Milling tool wear sample.
Tool blade image: 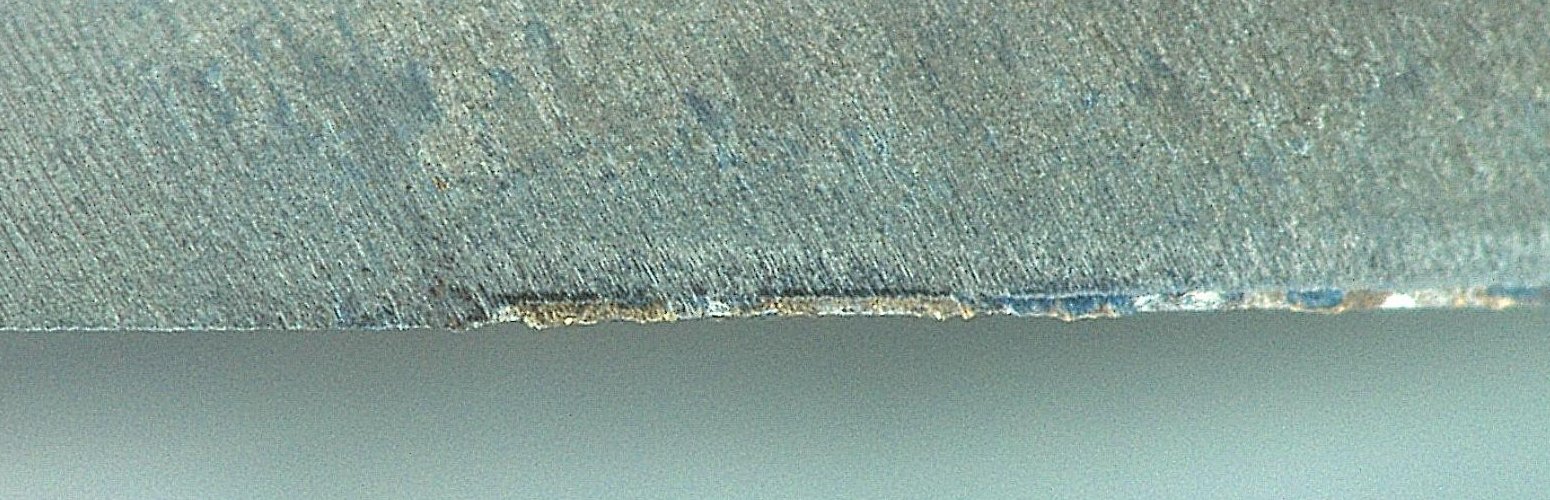
Chip image: 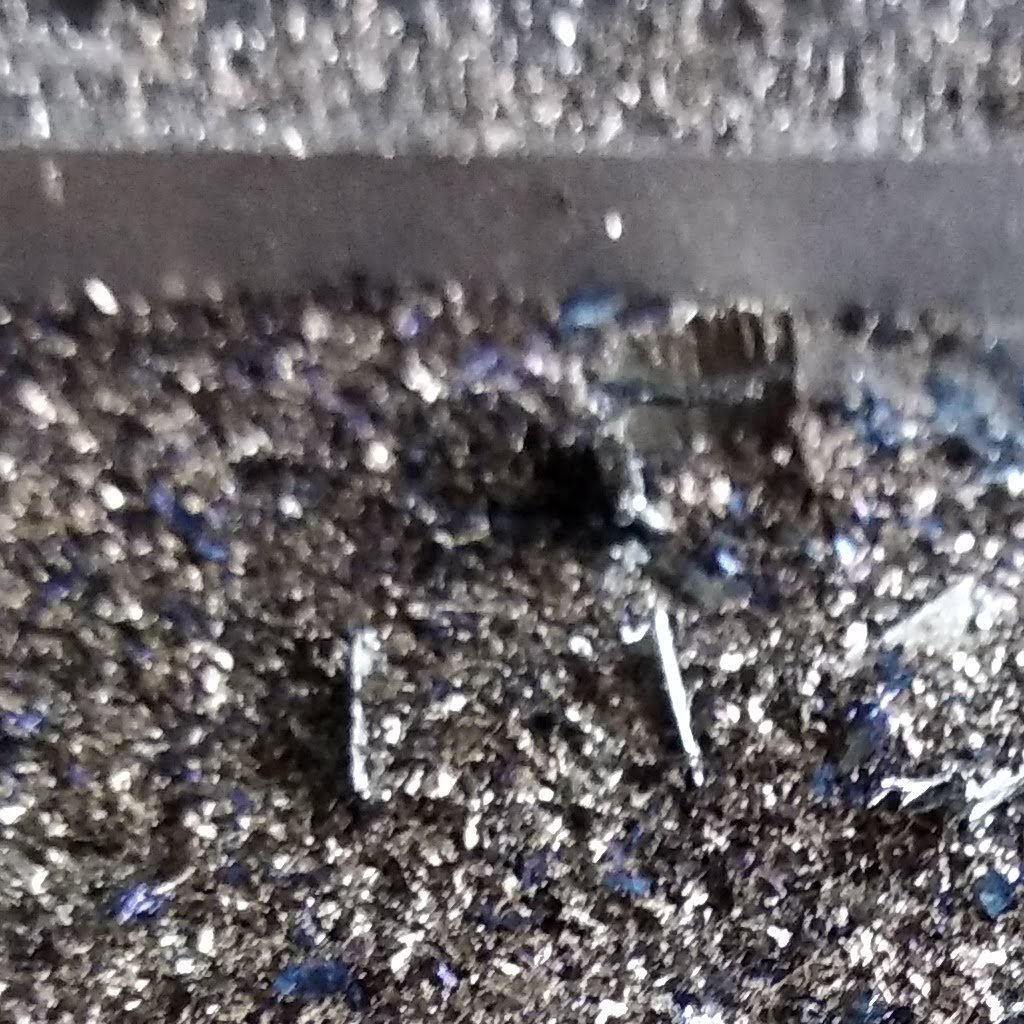
Workpiece image: 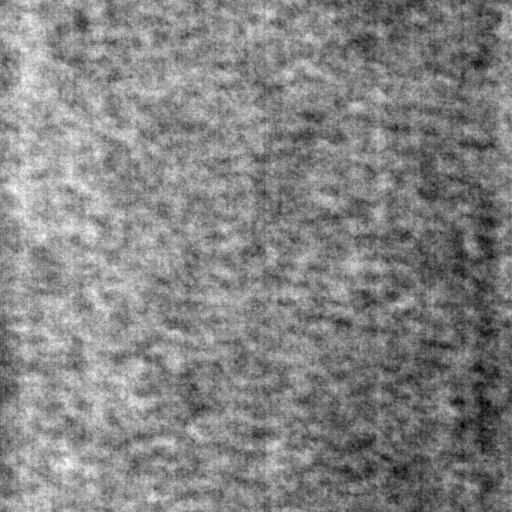
Tool wear state: used
Gaps: 0
Flank wear: 90.59
Overhang: 16.7
Force-signal Mel-spectrograms (X, Y, Z axes): 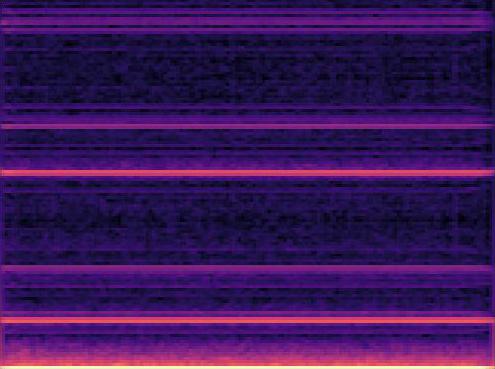 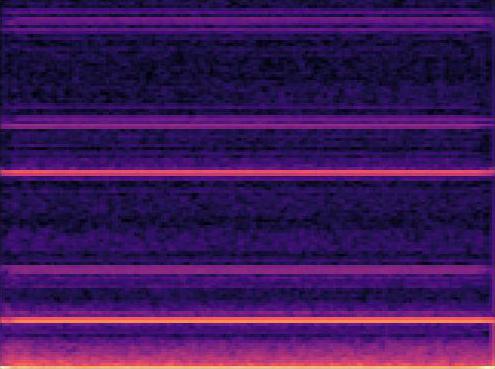 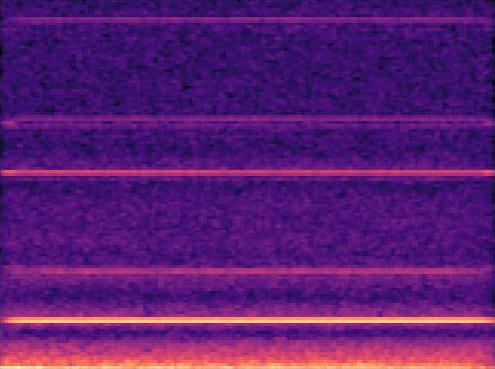
Force-signal scalograms (X, Y, Z axes): 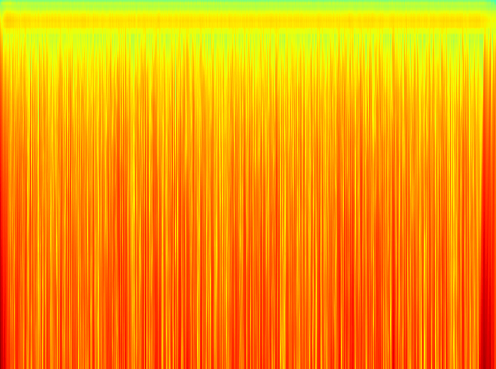 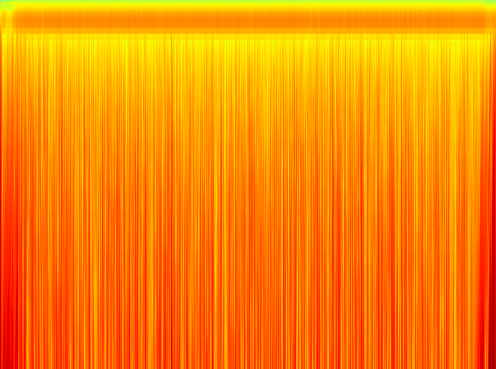 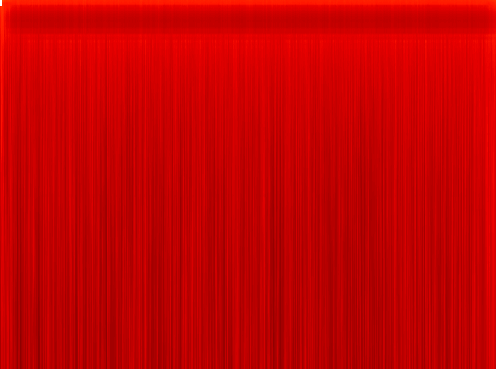
Force phase: steady_state_stabilization_wear